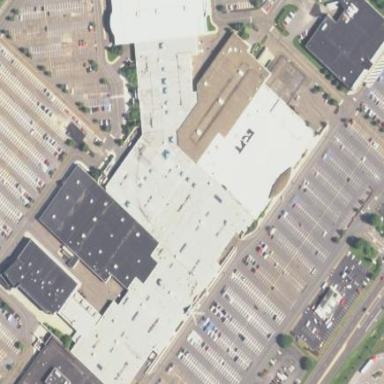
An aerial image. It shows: Mall building.